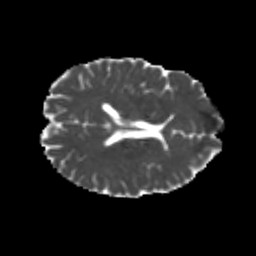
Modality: MD
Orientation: axial
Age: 23
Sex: male
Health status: healthy
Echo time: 0.074 s